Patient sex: M
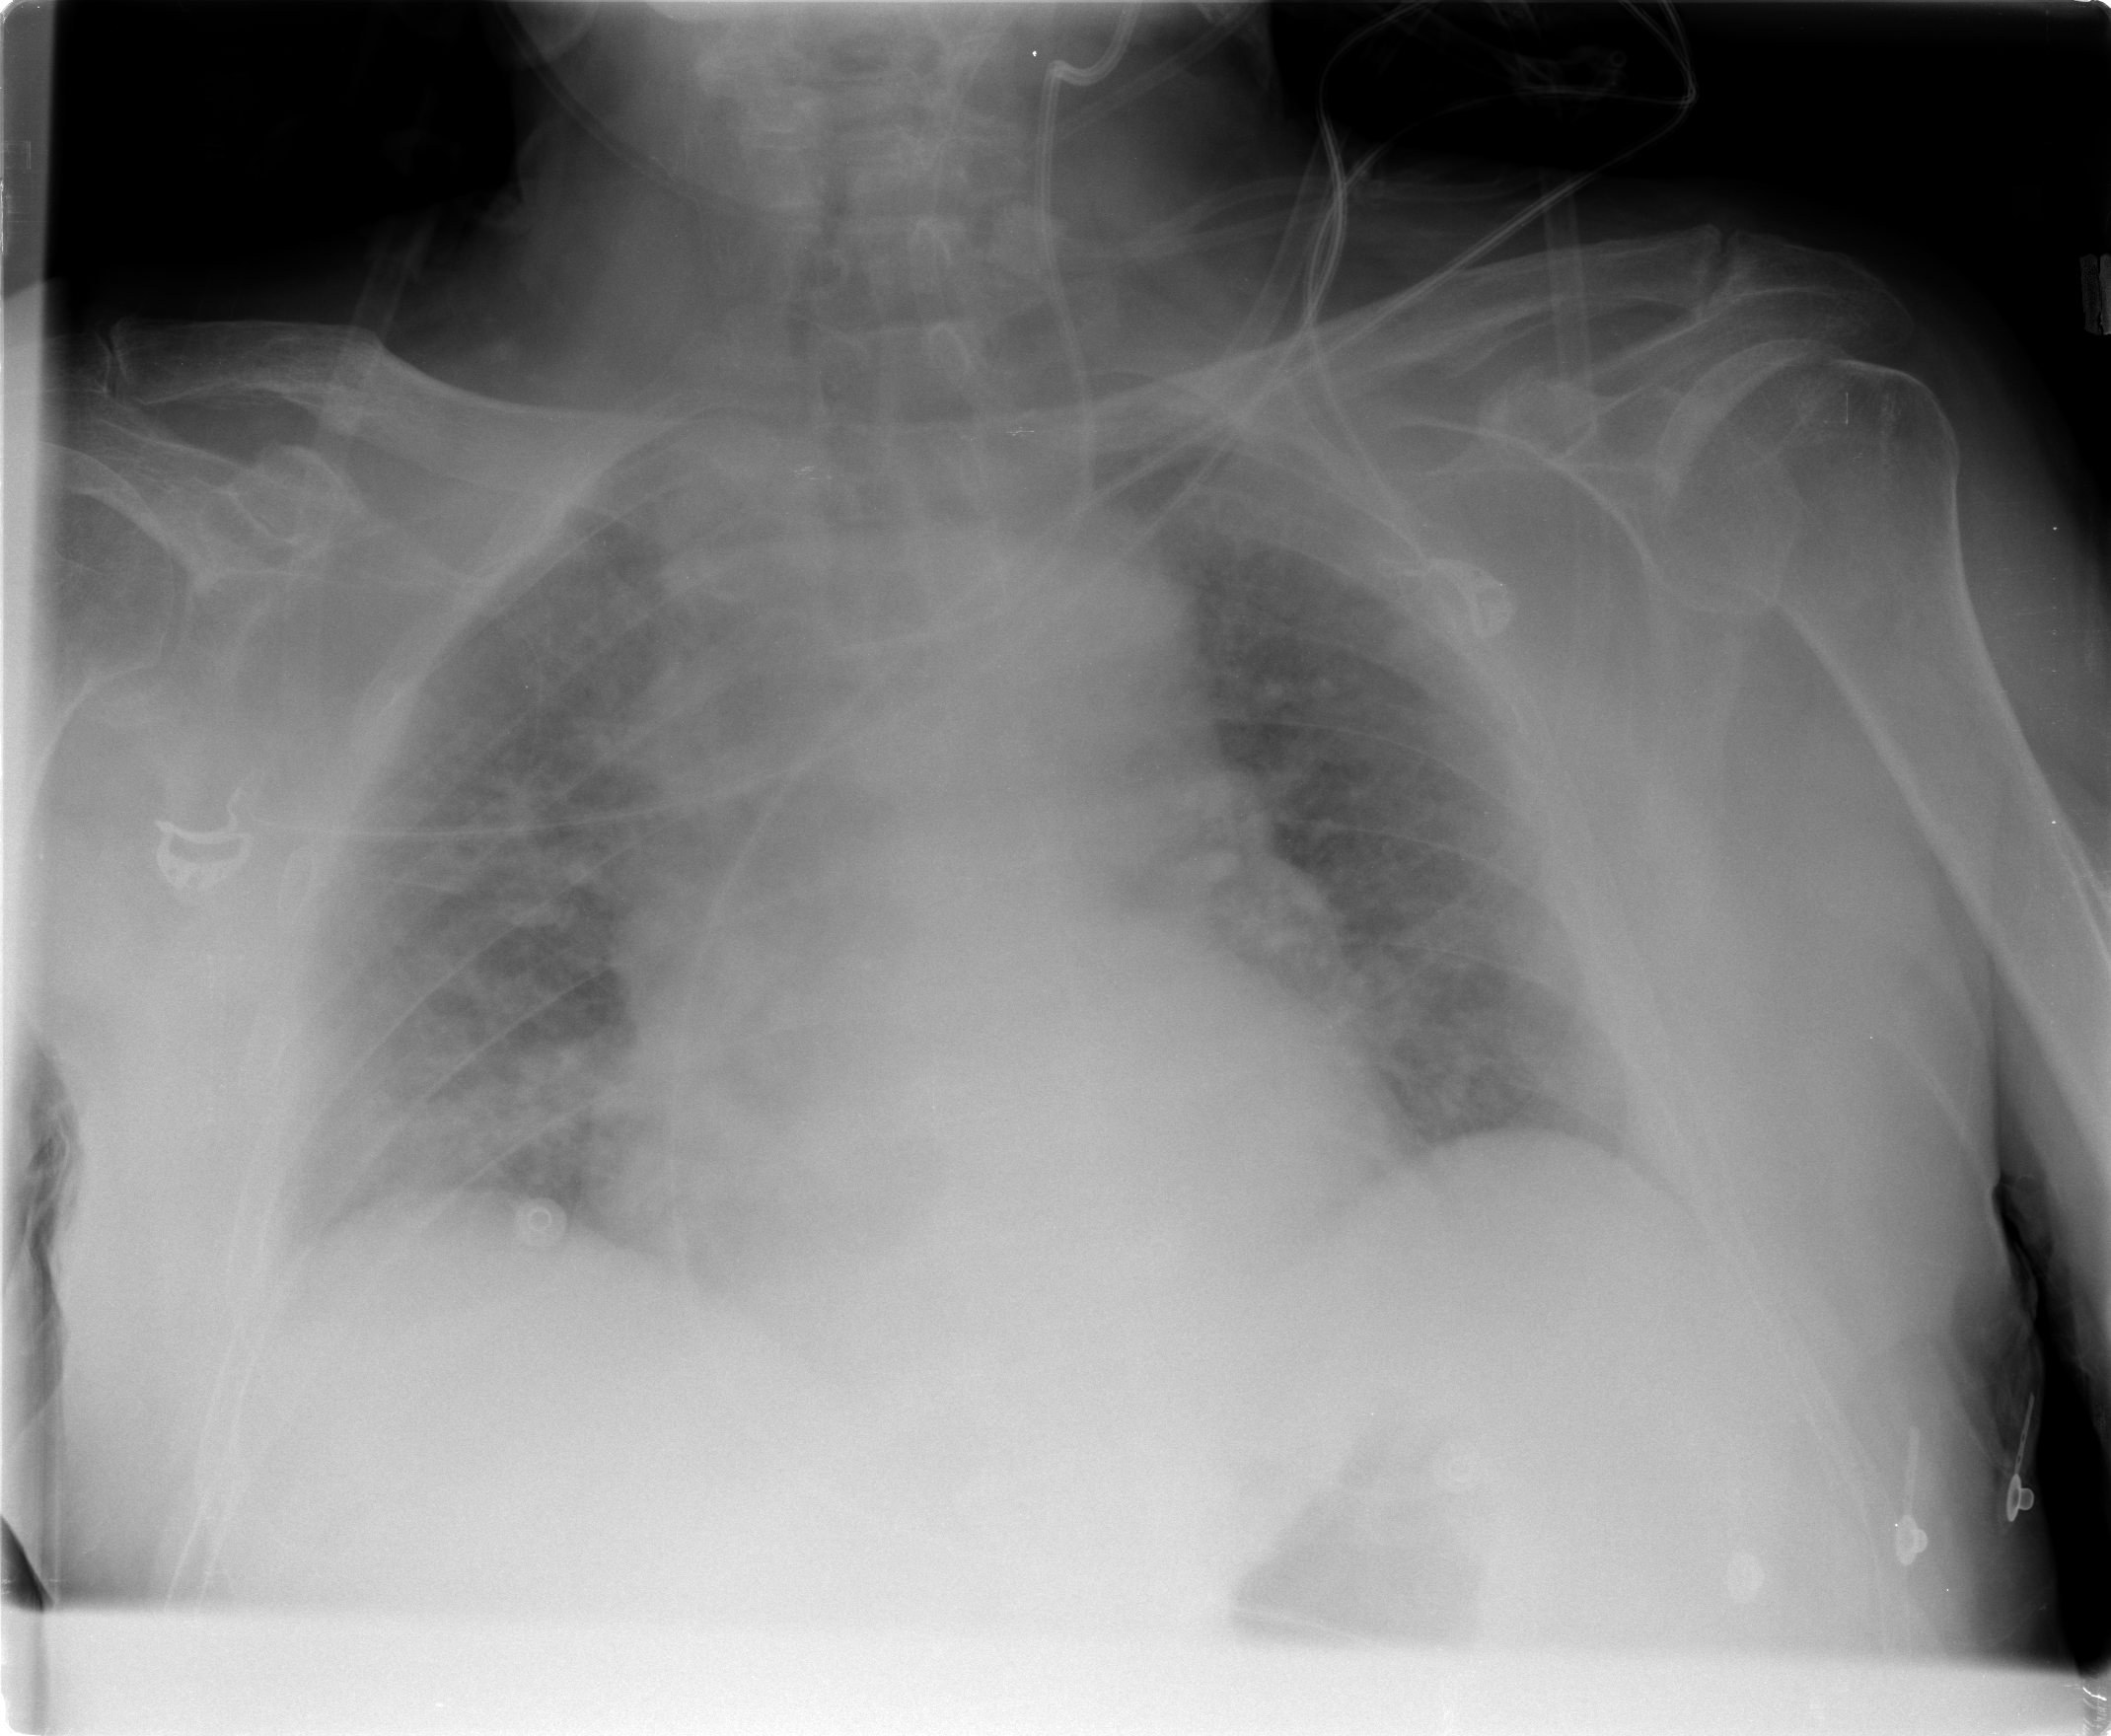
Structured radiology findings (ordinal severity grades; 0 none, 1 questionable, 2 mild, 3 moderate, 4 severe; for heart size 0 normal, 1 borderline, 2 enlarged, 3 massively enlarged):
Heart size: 2
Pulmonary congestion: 3
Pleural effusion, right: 1
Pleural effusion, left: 1
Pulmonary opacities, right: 3
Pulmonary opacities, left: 2
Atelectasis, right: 2
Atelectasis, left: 1